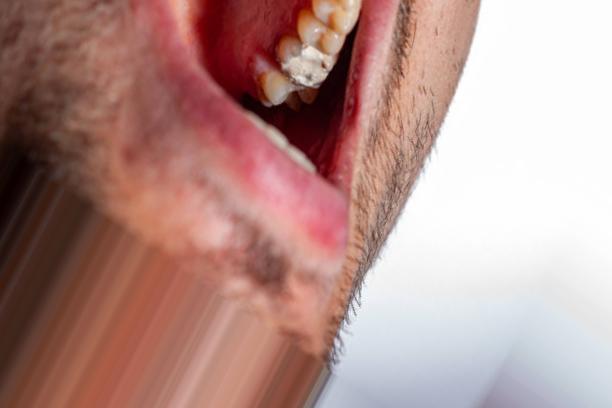
Condition: Caries